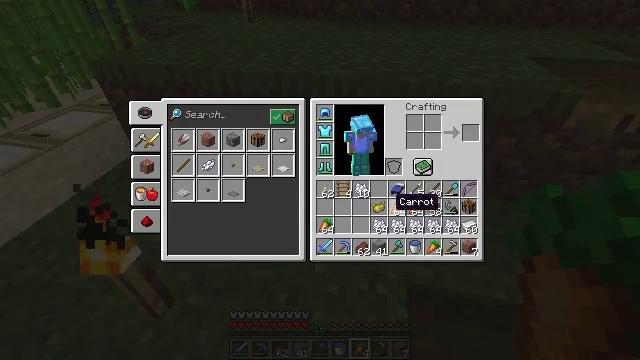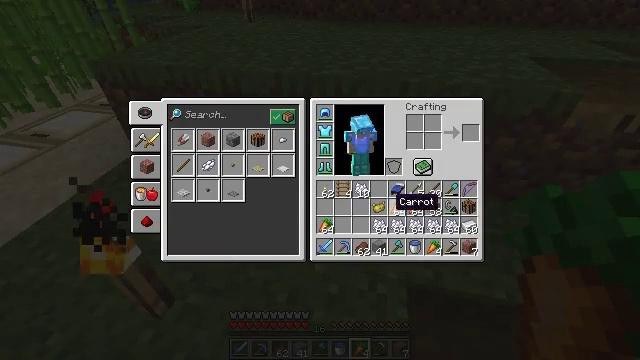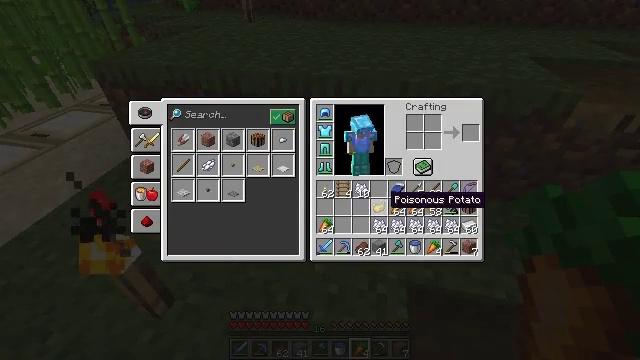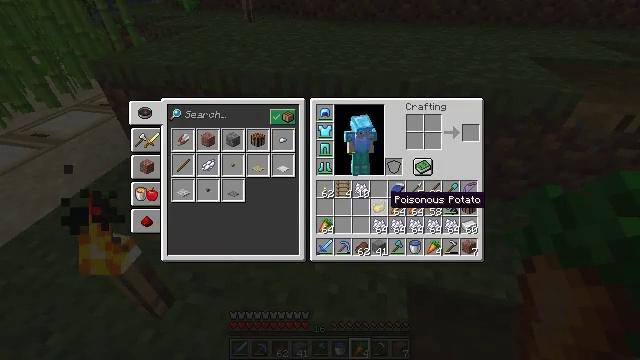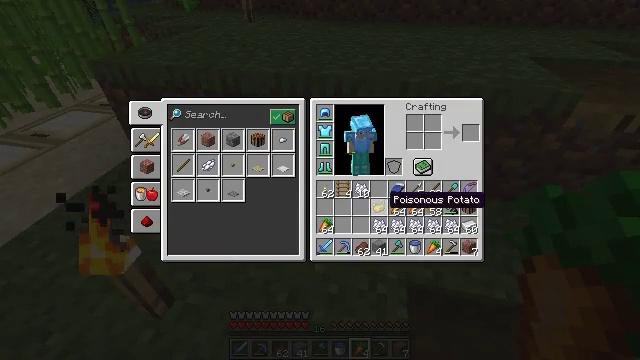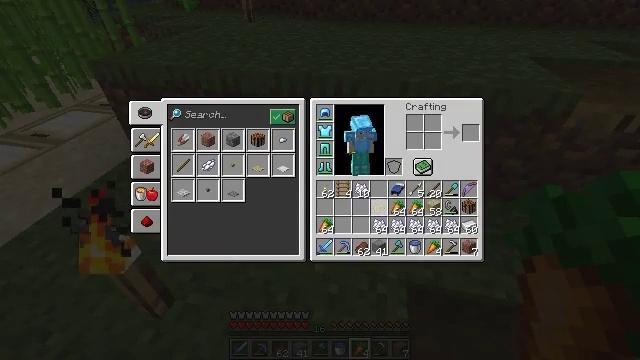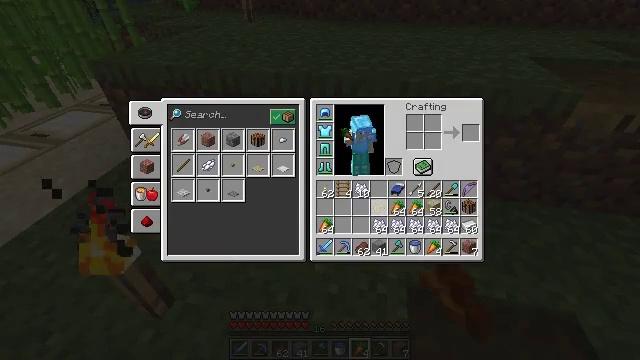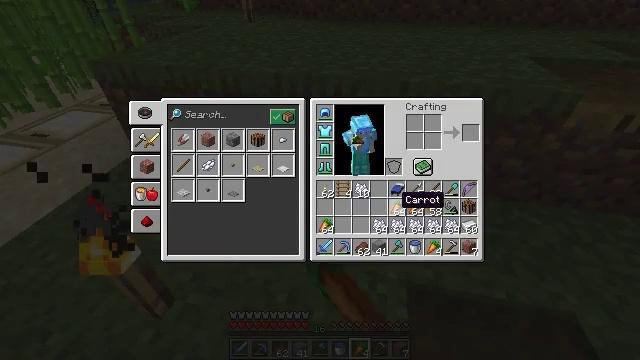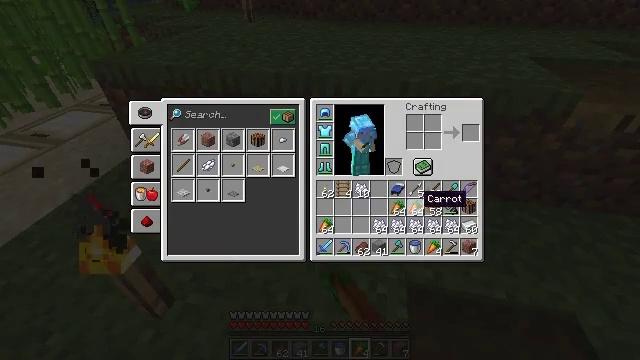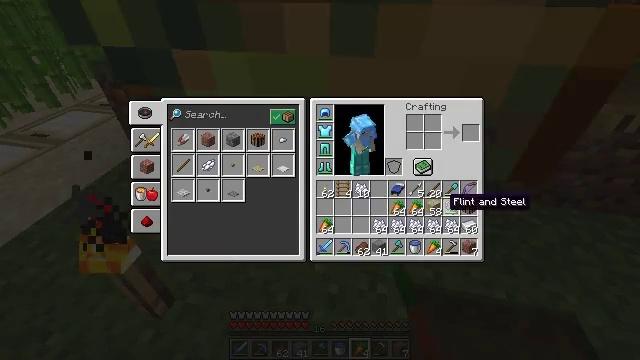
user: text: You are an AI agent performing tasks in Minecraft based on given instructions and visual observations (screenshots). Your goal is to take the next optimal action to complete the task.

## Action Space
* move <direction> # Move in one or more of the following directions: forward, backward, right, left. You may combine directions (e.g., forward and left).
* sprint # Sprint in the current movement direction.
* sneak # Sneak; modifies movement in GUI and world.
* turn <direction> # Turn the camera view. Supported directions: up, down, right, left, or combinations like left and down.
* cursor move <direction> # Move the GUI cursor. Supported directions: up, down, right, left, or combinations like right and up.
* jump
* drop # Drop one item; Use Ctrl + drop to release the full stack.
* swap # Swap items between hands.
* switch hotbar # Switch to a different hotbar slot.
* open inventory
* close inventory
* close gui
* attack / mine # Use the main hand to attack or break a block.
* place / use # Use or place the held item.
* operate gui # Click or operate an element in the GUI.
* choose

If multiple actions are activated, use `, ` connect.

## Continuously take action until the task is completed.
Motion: motion action
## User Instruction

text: Remove a poisonous potato from the inventory.
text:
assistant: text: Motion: no_op
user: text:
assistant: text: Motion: no_op
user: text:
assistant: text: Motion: no_op
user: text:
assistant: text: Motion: no_op
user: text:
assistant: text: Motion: drop
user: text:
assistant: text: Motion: drop
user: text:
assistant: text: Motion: turn right, drop
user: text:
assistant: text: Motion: turn right
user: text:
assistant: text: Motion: turn right
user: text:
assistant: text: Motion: no_op